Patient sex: M
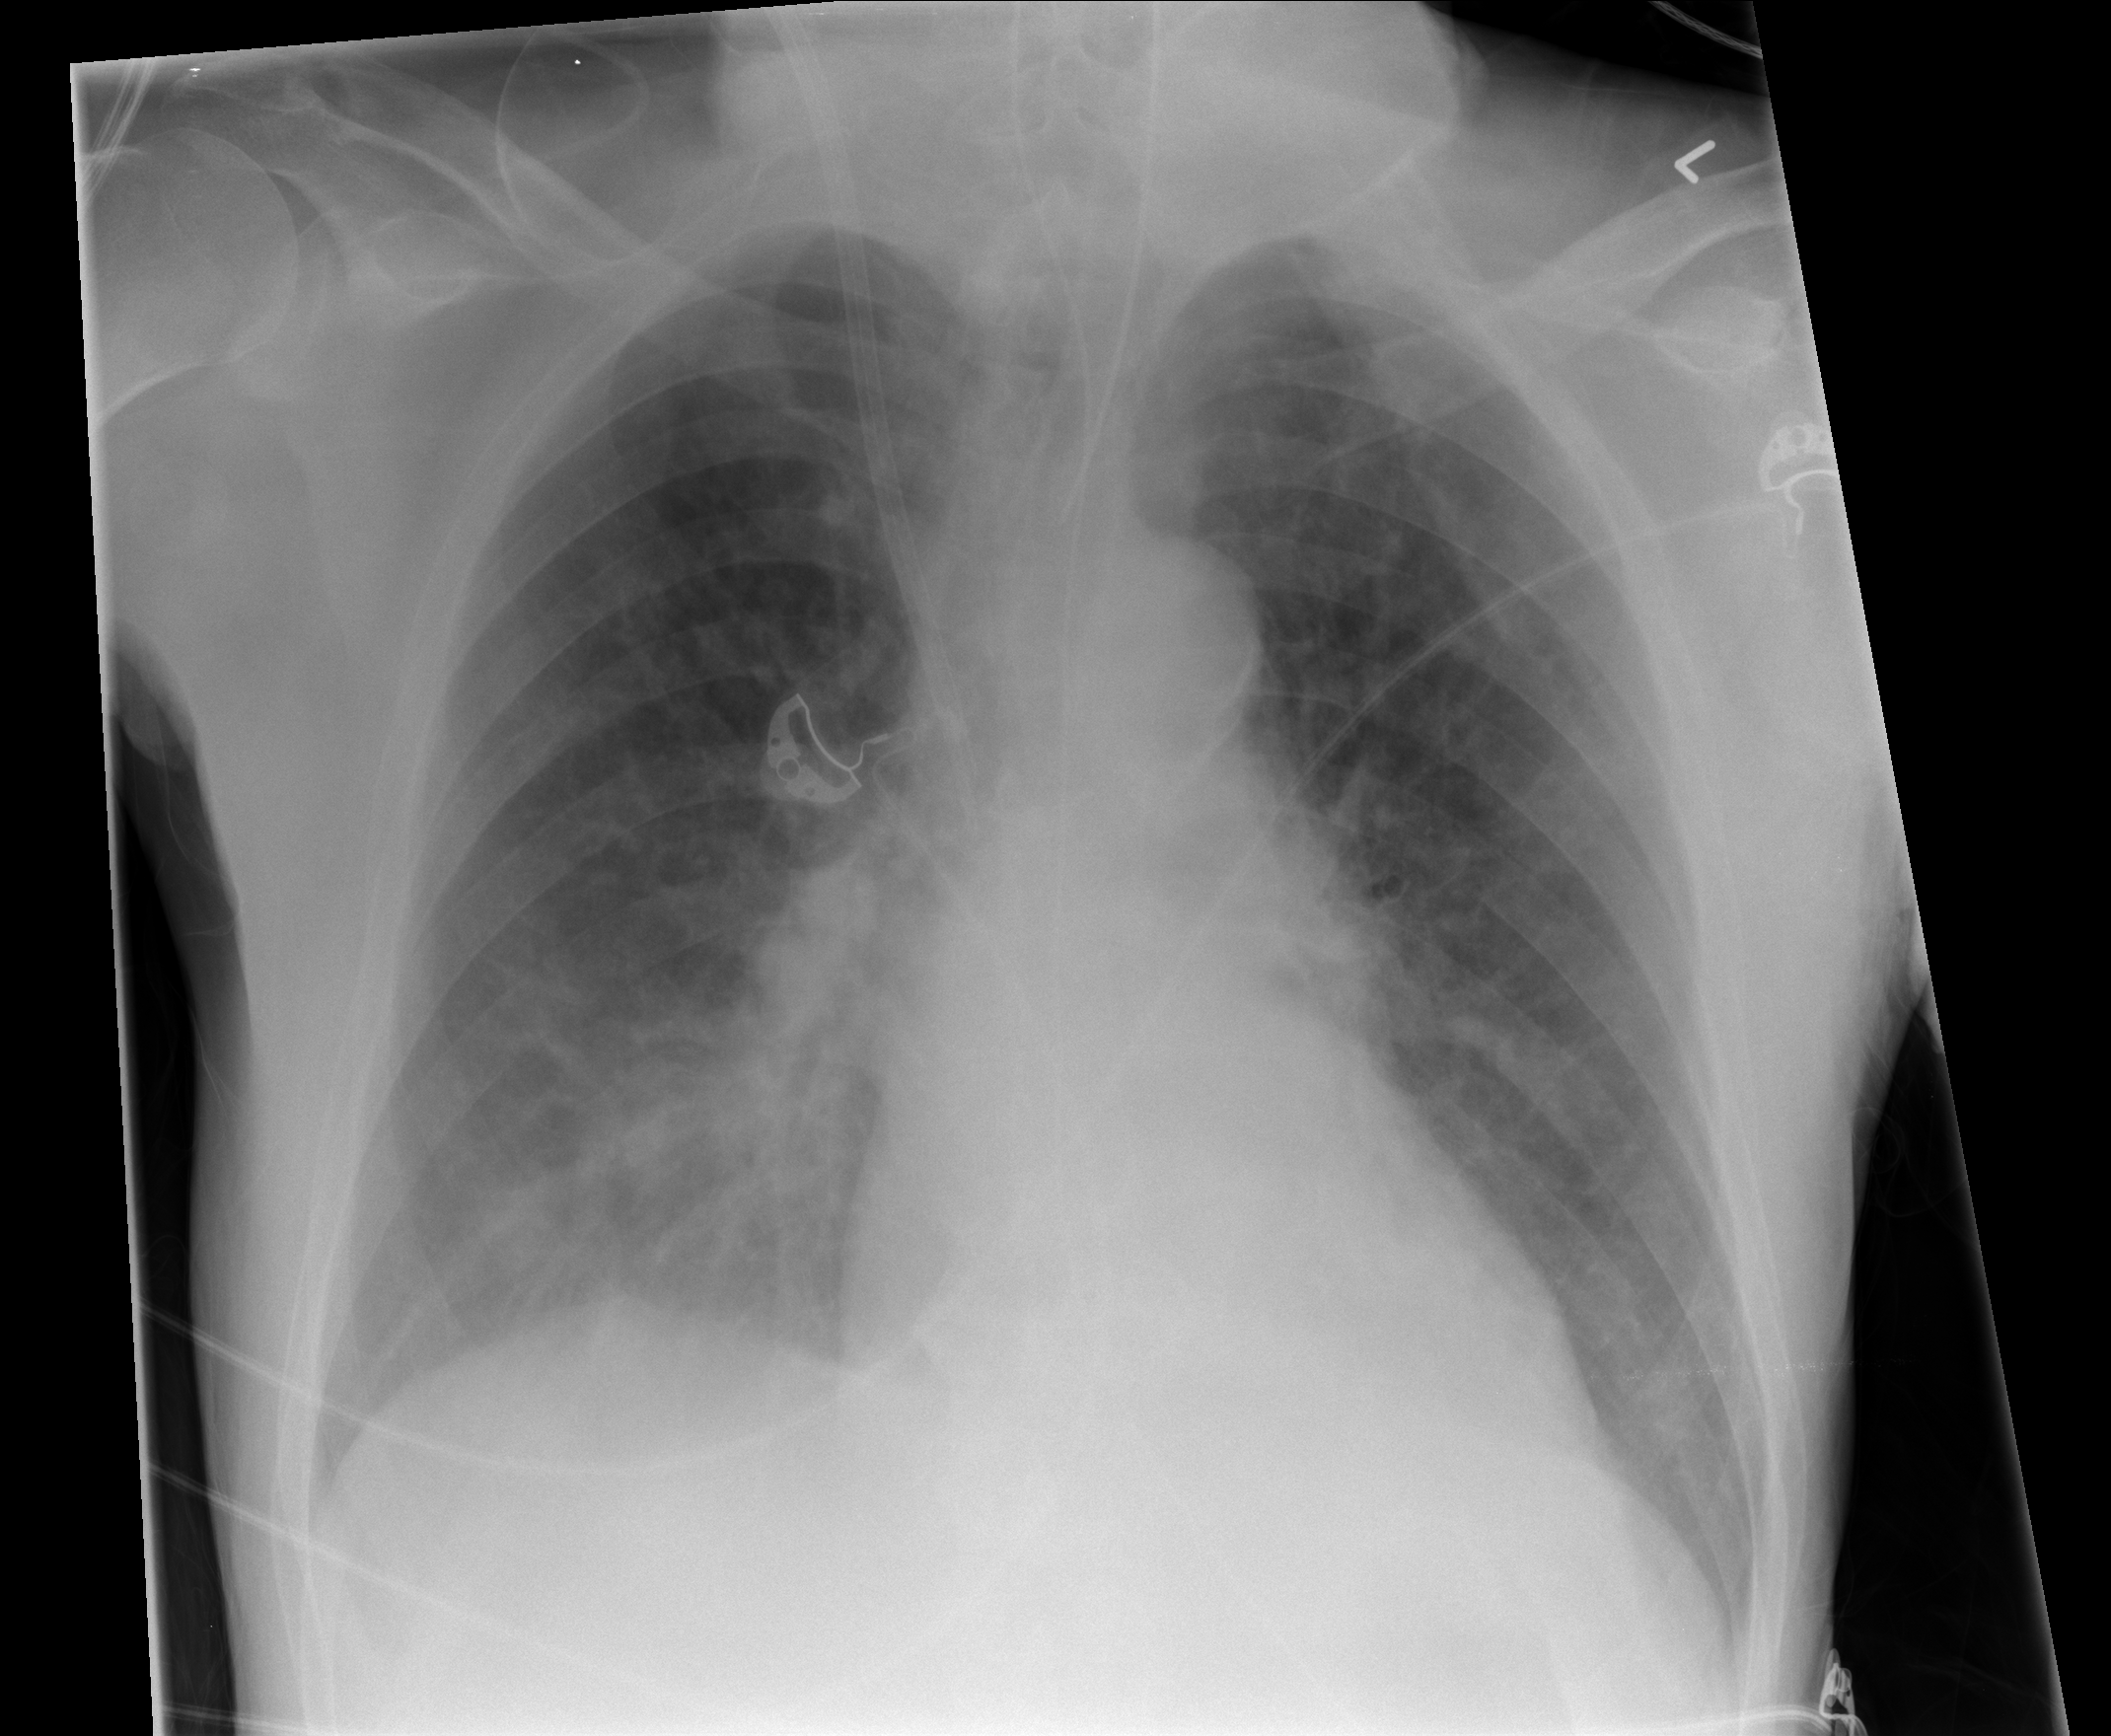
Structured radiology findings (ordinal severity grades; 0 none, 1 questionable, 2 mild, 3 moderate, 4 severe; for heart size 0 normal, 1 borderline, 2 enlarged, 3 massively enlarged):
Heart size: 1
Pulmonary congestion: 2
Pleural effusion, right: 0
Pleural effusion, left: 0
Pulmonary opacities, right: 2
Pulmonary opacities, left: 0
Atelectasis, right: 0
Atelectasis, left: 0